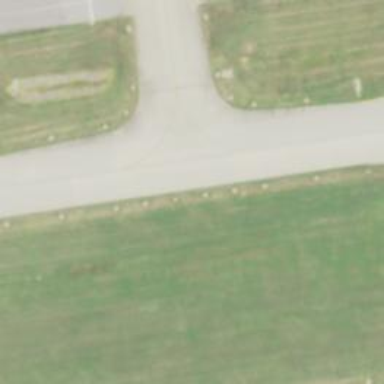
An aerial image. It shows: Image of taxiway at airport.